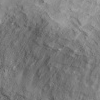
Atmospheric dust classification: not_dusty